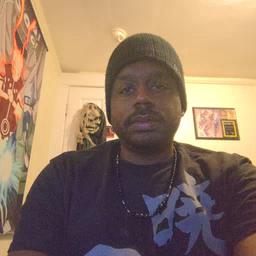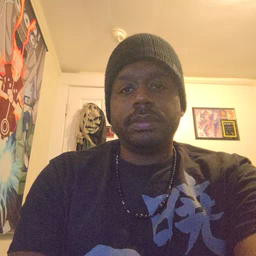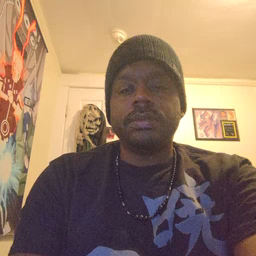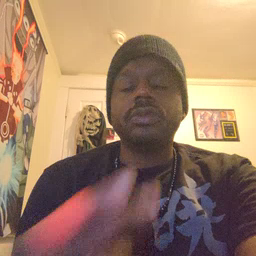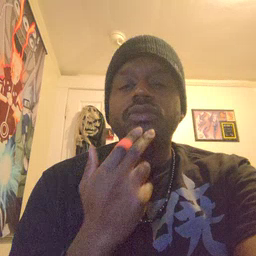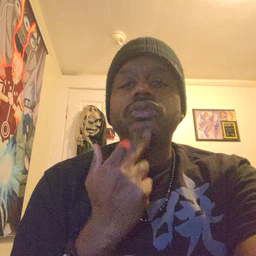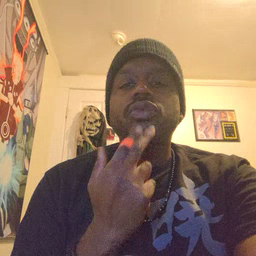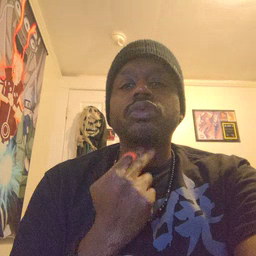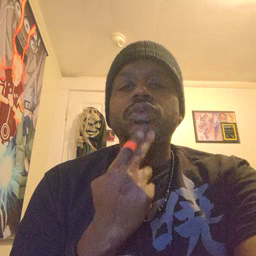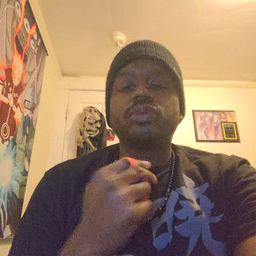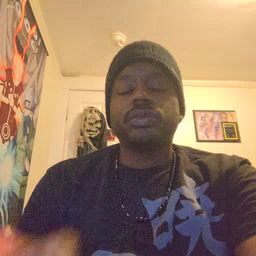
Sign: cute